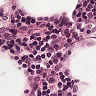
Metastatic tissue present: no